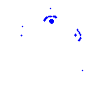
Particle: pion